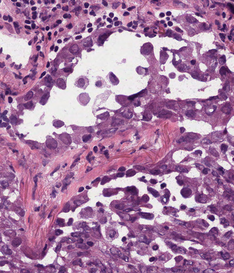
Tumor epithelial tissue: yes
Tumor-associated stroma tissue: yes
Normal tissue: no